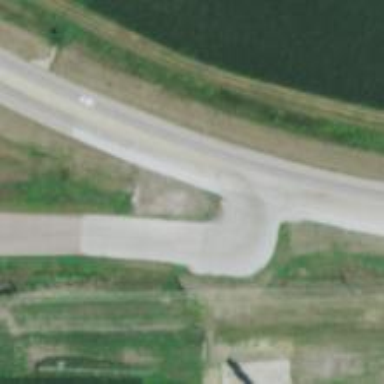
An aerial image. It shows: Secondary road.